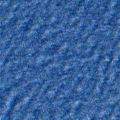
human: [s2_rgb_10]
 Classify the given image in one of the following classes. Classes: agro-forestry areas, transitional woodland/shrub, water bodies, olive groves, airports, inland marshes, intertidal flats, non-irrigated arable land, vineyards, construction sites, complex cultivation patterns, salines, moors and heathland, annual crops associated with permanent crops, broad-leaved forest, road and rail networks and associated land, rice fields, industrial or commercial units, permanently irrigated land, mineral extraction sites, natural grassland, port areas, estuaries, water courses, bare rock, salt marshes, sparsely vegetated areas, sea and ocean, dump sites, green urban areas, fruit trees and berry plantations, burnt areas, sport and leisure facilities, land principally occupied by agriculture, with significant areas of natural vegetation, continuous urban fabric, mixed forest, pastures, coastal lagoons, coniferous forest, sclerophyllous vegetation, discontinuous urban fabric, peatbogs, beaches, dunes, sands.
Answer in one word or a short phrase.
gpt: sea and ocean